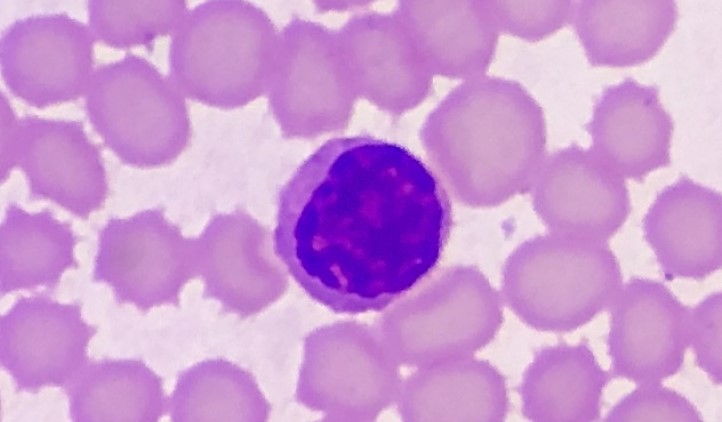
White blood cell type: Lymphocyte